Question: i have 2 tables, i want to add rows from one table to another, based on the rows selected using checkbox, its adding rows from one table to another table, but its not adding according to rows, but based on cells, here is what i am using:
when the button is clicked, it loops through all the rows which are checked and removes the first cell which is checkbox and adding rest of the cell wrapped in a row to next table, i assume it would wrap the resulting cells into the row, but thats not the case, because when i select multiple rows, it appends directly at the end of last rows last cell.
'''
$("#btnAddStories").click(function () {
$checkedStories = $("#dnn_TopStories_grdTopStoriesSearch input[type=checkbox]:checked");
$.each($checkedStories, function (index, item) {
$row = $(this).closest("tr").clone().find("td:not('.firstCell')").remove();
$('#tblTopstories tbody').append($row);
});
});
'''

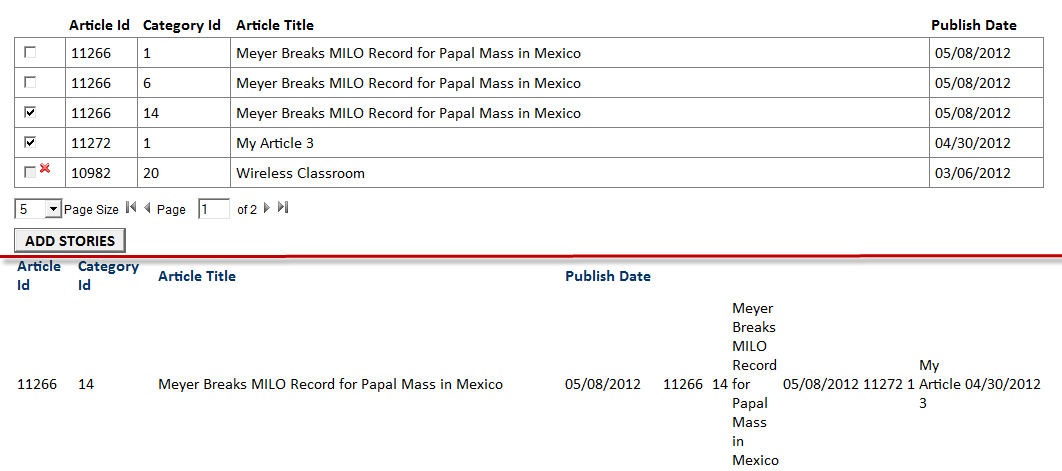
Answer: Changing answer completely as my previous answer didn't actually answer your question!
the problem is that when you set '$row', you're only calling the cells from that row, this happens when you do the '.find()'
in order to make it work properly, you'd need to change your append to this:
'''
$('#tblTopstories tbody').append($('<tr/>', {html: $row});
'''
What that does is it creates a '<tr></tr>' and sets the html content to the content of the '$row'
For clarity of your code, I'd change the name of '$row' to '$cells' but that's just personal preference.
Also, potential problems arise when you click the '#btnAddStories' element, so I would change the '.click()' to '.on('click')' and add an '.off('click')' to the start to prevent ghost clicks. (sometimes the event will fire once on your first click, twice on your second etc, calling '.off()' before an event is assigned prevents the event handler from being applied multiple times, [this usually when the event handler is assigned inside a function])
'''
$("#btnAddStories").off('click').on('click', function(){
...
})
'''